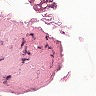
Metastatic tissue present: no